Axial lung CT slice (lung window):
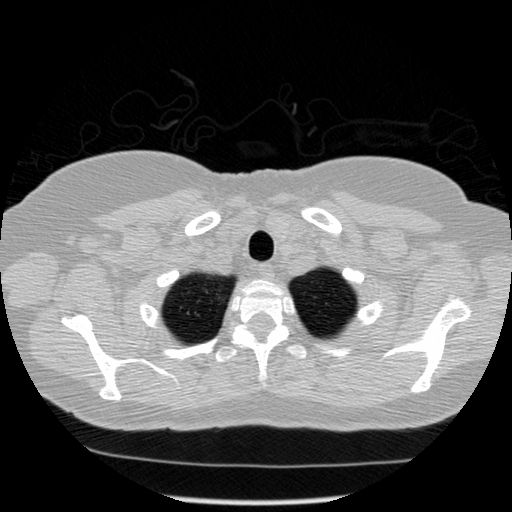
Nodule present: no